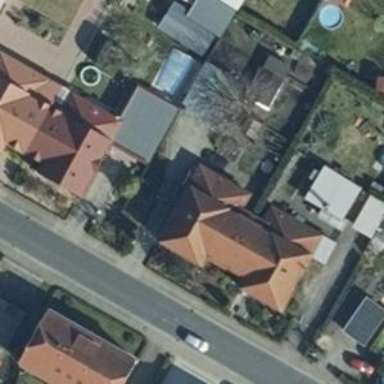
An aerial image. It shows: Simple house.